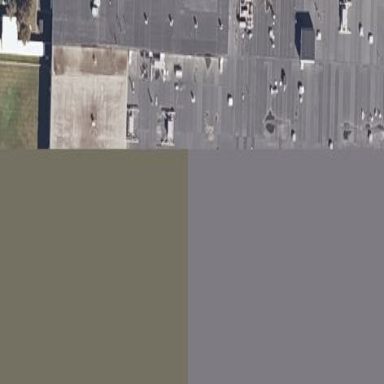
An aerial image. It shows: Industrial building.